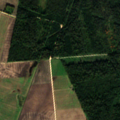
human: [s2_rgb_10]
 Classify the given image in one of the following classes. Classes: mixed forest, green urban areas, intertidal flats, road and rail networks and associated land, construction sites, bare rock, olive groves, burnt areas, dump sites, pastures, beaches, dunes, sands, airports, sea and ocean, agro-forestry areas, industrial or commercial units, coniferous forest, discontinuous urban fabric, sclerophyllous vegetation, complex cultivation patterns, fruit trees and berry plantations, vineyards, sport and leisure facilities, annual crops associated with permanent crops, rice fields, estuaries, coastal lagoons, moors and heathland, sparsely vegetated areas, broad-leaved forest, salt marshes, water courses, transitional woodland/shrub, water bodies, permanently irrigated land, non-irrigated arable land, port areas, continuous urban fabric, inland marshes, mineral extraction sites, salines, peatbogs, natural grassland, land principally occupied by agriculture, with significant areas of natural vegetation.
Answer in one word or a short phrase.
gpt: non-irrigated arable land, mixed forest, transitional woodland/shrub